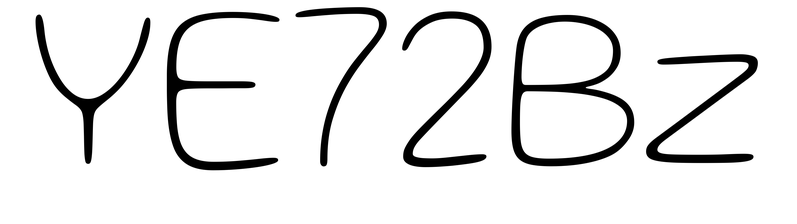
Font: Gluten_Thin